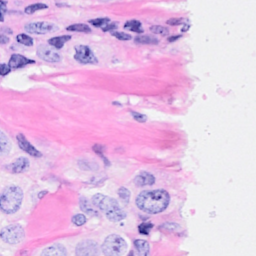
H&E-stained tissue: Breast